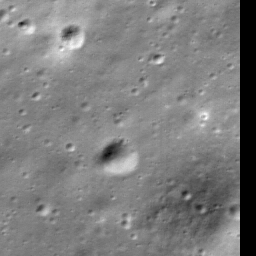
Host type: hard_negative
Lunar coordinates: latitude -53.729, longitude 128.438